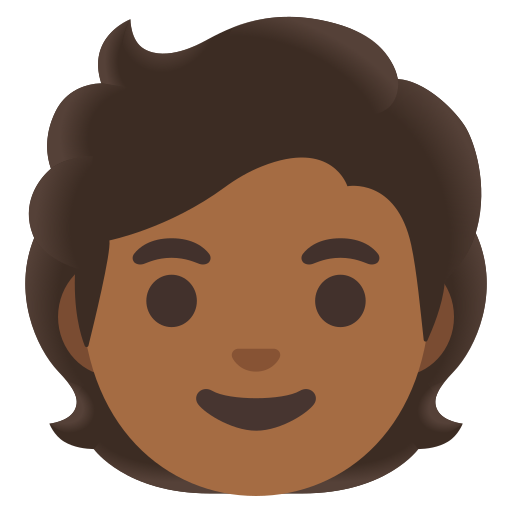
Emoji: 🧑🏾